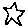
Label: star